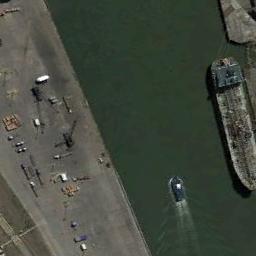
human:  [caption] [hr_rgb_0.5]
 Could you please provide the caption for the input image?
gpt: There are several ships at sea .

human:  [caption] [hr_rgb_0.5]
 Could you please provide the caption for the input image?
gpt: An oil tanker docked by the dock with a moving boat next to it .

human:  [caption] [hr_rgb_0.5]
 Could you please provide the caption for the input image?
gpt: The ship is docked at the dock and a boat is sailing next to it .

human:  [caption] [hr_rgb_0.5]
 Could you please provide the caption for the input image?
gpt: There are two ships in the green water on the shore .

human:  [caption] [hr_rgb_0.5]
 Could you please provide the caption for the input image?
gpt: The ship is at the harbor beside a river .